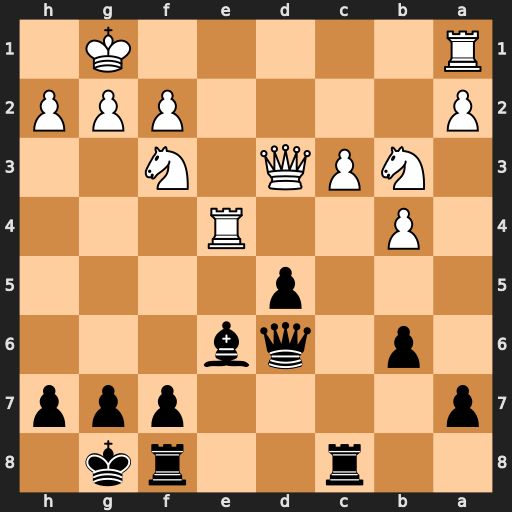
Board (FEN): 2r2rk1/p4ppp/1p1qb3/3p4/1P2R3/1NPQ1N2/P4PPP/R5K1
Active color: b
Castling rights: -
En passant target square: -
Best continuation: Bf5 Qd2 Bxe4